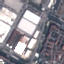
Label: Industrial